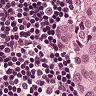
Metastatic tissue present: yes